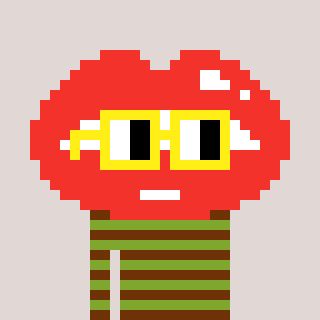
a pixel art character with square yellow glasses, a lips-shaped head and a slimegreen-colored body on a warm background